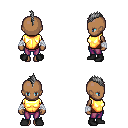
a pixel art fantasy rpg character, female body template, human, dark skin, gold chest armor, magenta pants, gray mohawk hairstyle, white cloth bandages, black shoes, four views (front, back, left, right), 2x2 character sprite sheet, small pixel art, hard edges, no anti-aliasing